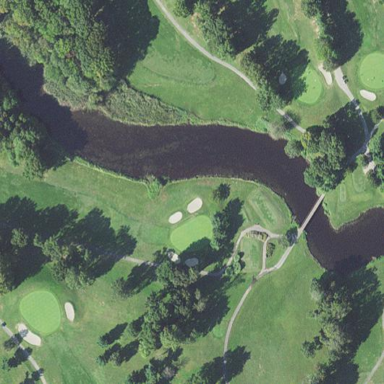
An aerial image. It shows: Picturesque scene of golf course with lateral water hazard.